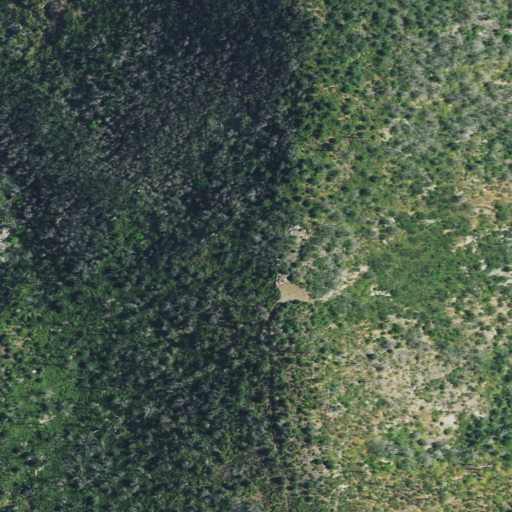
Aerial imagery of ridge(s) in California named Jones Point containing shrub, grassland, and evergreen forest